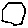
Label: hexagon